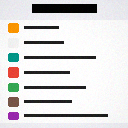
Screen state: on